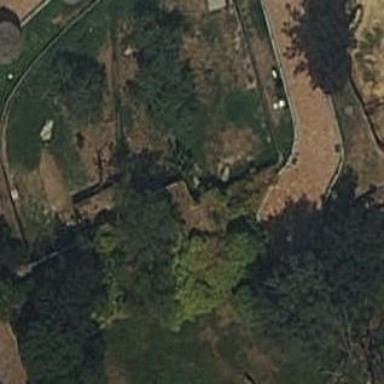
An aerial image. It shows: Wall in sandy area.